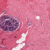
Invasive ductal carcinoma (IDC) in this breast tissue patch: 0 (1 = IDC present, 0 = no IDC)